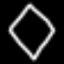
Label: diamond